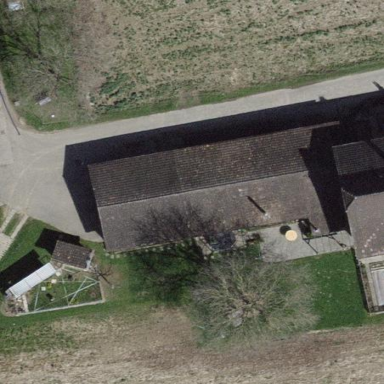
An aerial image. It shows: Farm building.